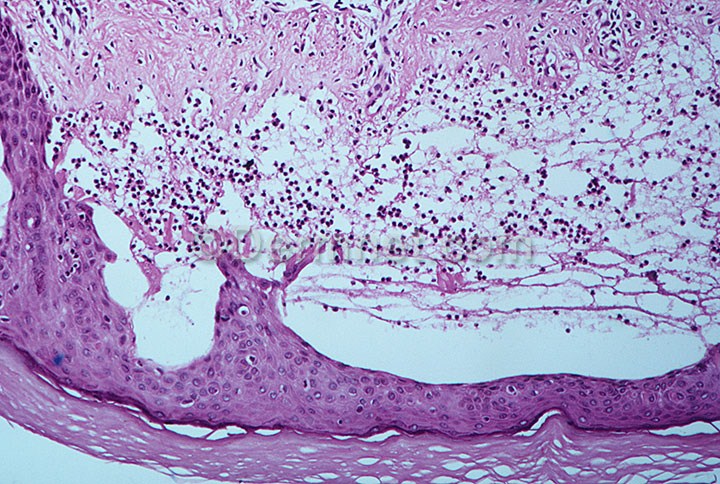
Disease: Bullous Disease Photos